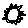
Label: sun